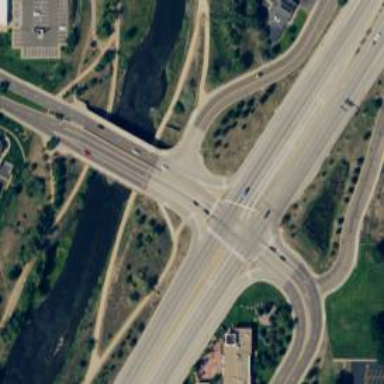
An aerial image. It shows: Trunk link highway.